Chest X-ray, PA view. Patient: 13 years old, sex M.
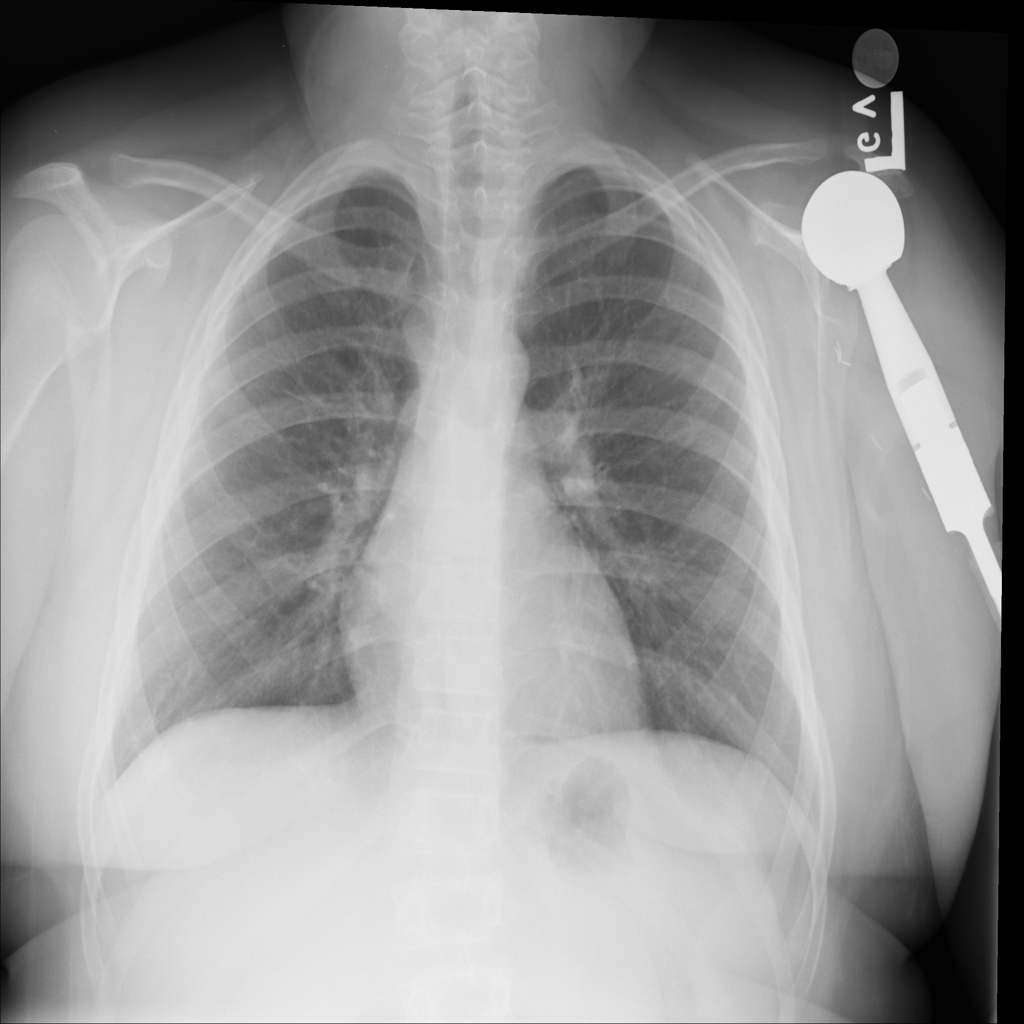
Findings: No Finding